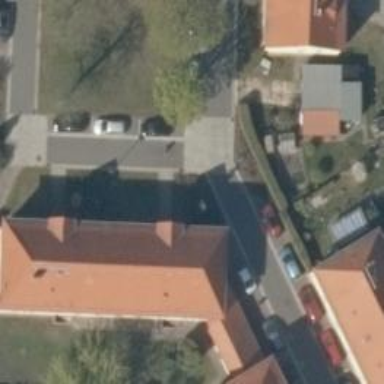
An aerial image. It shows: Asphalt road in residential area.